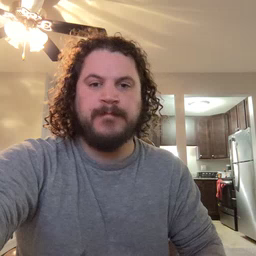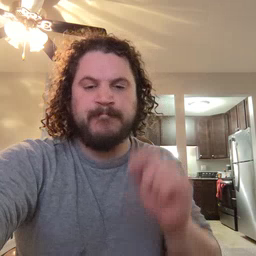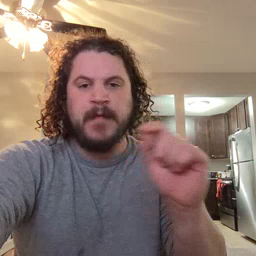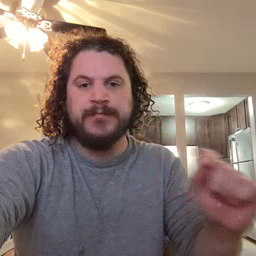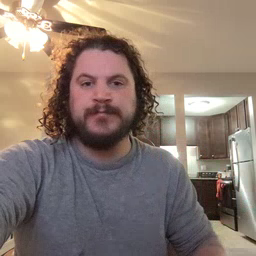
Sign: pen